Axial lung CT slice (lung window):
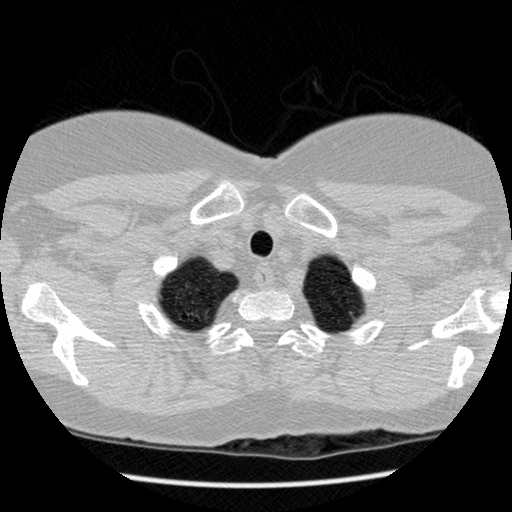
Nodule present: no